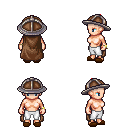
a pixel art fantasy rpg character, female body template, human, light skin, brown cape, white pants, red short mohawk hairstyle, chain helm, bracelets, brown slippers, four views (front, back, left, right), 2x2 character sprite sheet, small pixel art, hard edges, no anti-aliasing